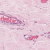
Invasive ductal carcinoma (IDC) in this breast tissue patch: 0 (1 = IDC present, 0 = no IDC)